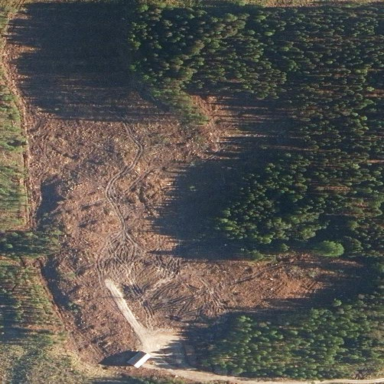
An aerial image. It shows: Clearcut man-made area surrounded by scrub vegetation.